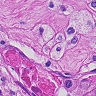
Metastatic tissue present: yes